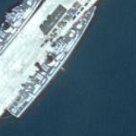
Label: cruiser